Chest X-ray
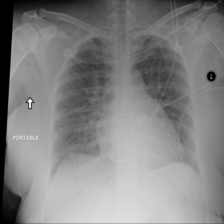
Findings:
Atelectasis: negative
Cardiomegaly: negative
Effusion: negative
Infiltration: negative
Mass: negative
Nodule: negative
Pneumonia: negative
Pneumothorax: negative
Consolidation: negative
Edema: negative
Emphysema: negative
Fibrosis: negative
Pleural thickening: negative
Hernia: negative